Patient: sex M, age 51
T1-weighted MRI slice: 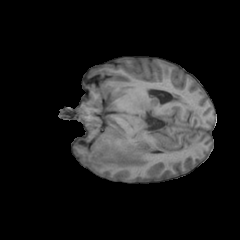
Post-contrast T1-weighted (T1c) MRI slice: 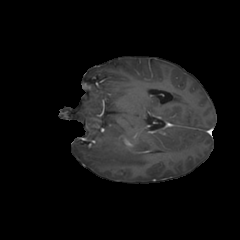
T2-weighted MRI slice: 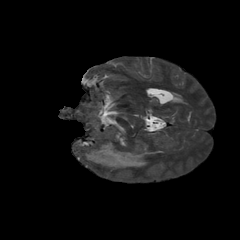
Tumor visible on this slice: yes
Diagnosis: Glioblastoma, IDH-wildtype
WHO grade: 4